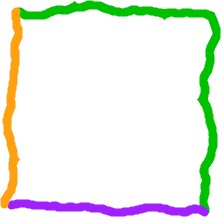
Shape: square